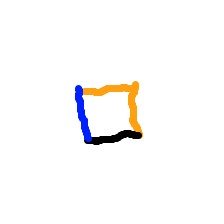
Shape: square